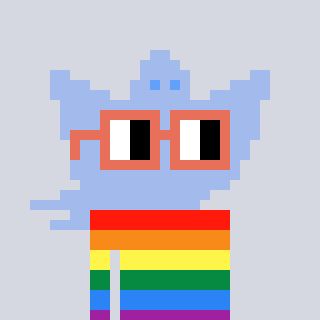
a pixel art character with square orange glasses, a ghost-B-shaped head and a cold-colored body on a cool background